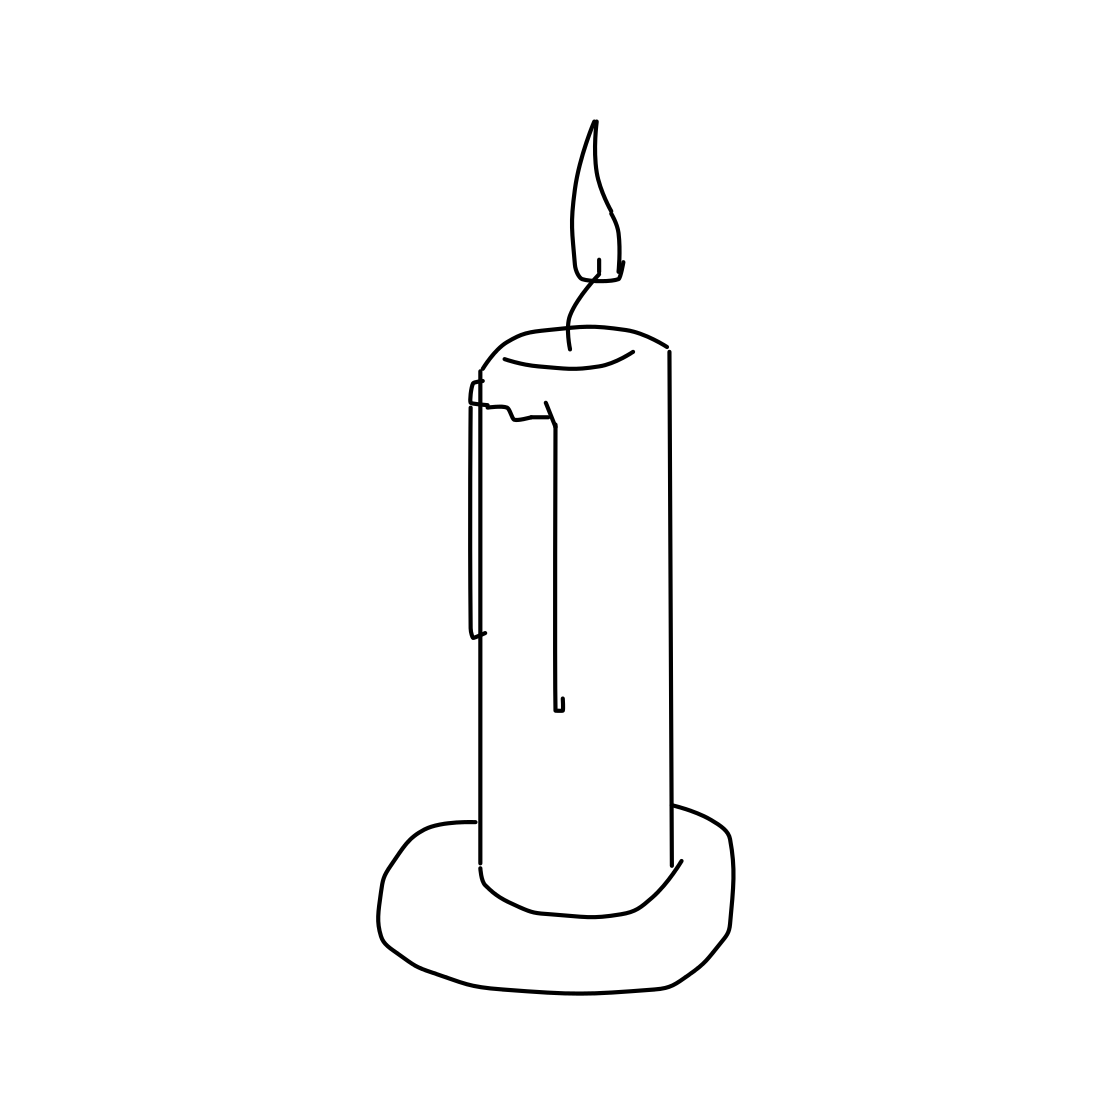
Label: candle